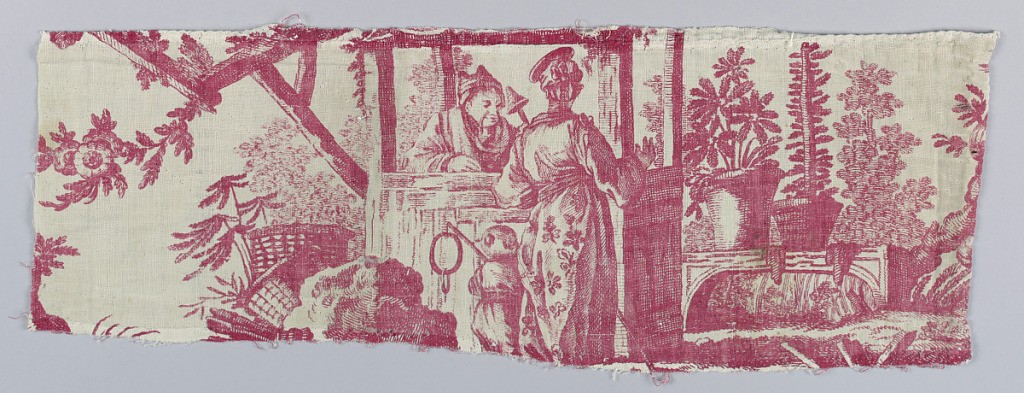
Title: Textile
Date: late 18th century
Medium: cotton Technique: copperplate printed on plain weave
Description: Fragment from a bedcover with four different chinoiserie-type scenes.